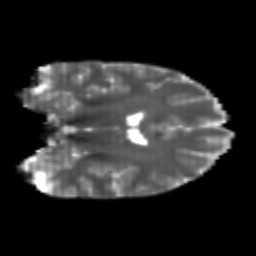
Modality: T2w
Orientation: coronal
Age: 24
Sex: female
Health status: healthy
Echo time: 0.074 s